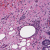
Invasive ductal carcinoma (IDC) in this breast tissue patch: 0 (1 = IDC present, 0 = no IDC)